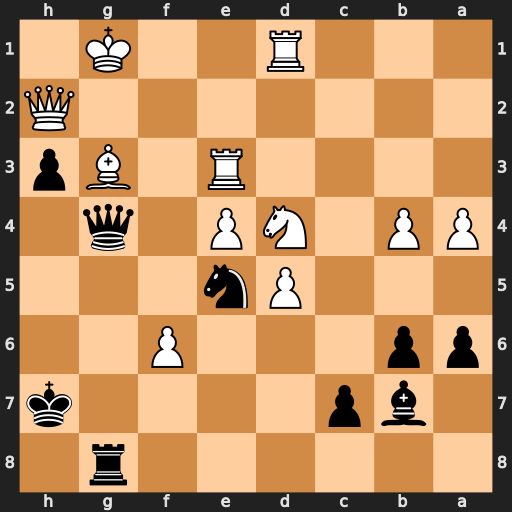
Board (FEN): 6r1/1bp4k/pp3P2/3Pn3/PP1NP1q1/4R1Bp/7Q/3R2K1
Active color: b
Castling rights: -
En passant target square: -
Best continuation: Qxd1+ Kf2 Ng4#